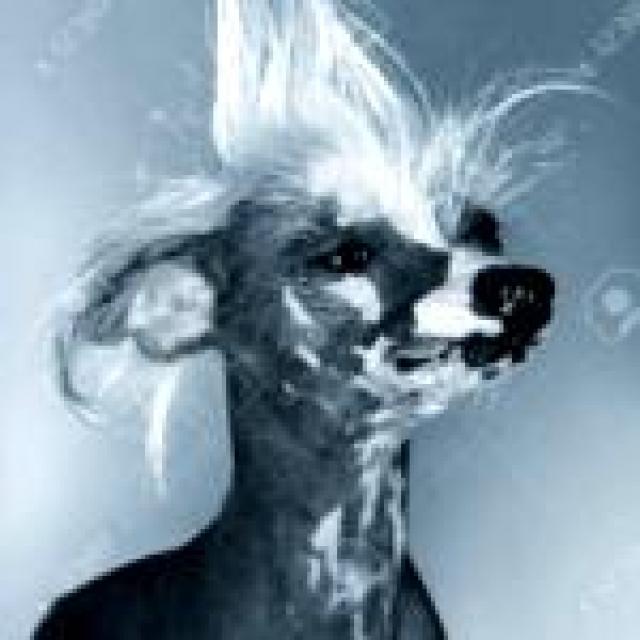
Healthy canine skin — no visible lesions, inflammation, or abnormalities. The skin and coat appear normal.